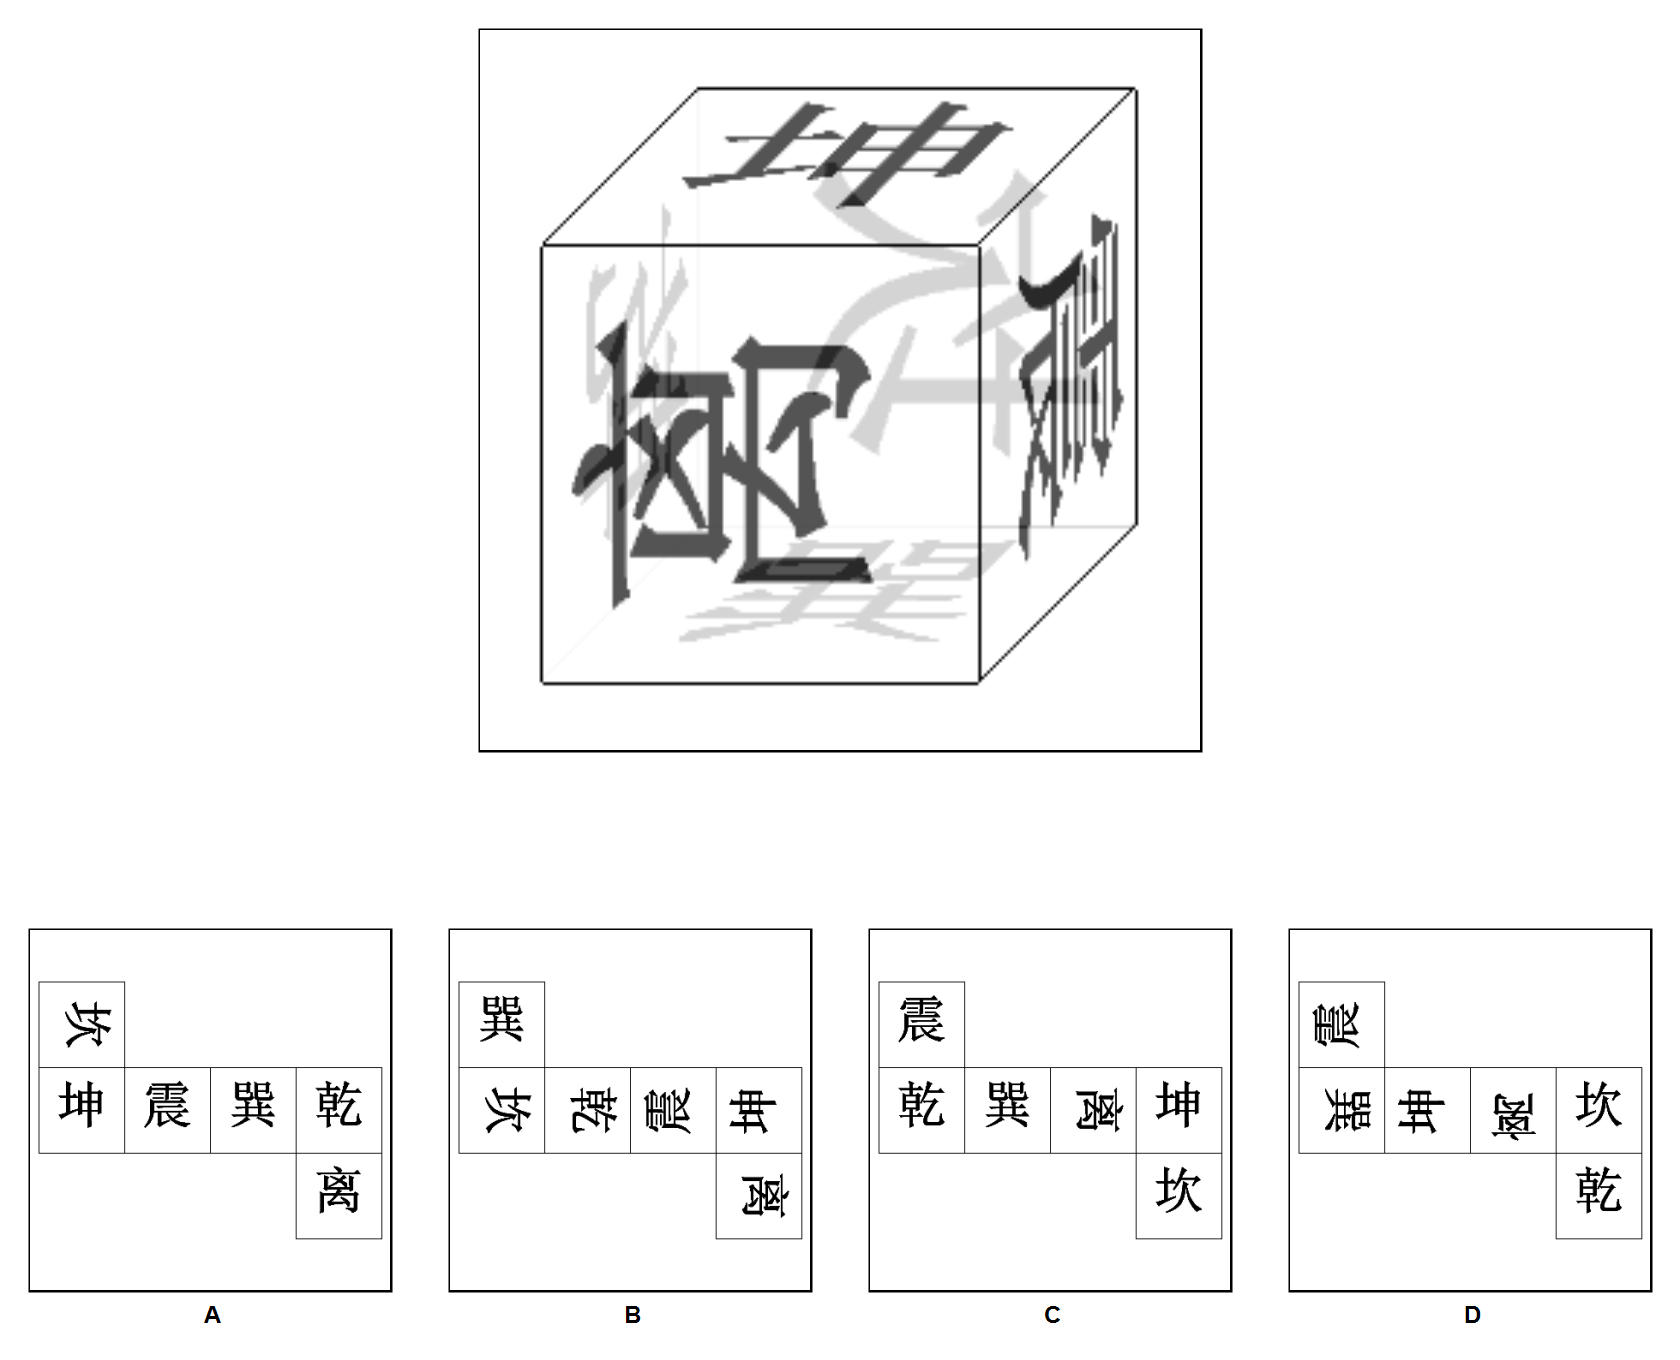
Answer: A